Question: Im trying to my MapView fill on screen on ipad, iphone or landspace..
I set constraints like this
.
Its working on first time but I rotate device its not fill screen. Why? How I set the view fill the screen on storyboard or code?
<URL>
I use this code in ViewDidLoad:
'''
googleMapsView.frame = view.bounds
'''
Its working first load. And I search rotate function and try this on that:
'''
override func viewWillTransition(to size: CGSize, with coordinator: UIViewControllerTransitionCoordinator) {
googleMapsView.frame = view.bounds
}
'''
Its not working again..
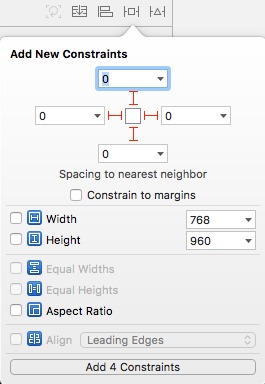
Answer: You question is very vague. Maybe you messed up with your constraints? Try setting the constricts to the size of the screen instead of a specific height and width. <URL>
Make sure each thing is set to 0